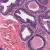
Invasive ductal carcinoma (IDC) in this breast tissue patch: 0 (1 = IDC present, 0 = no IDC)